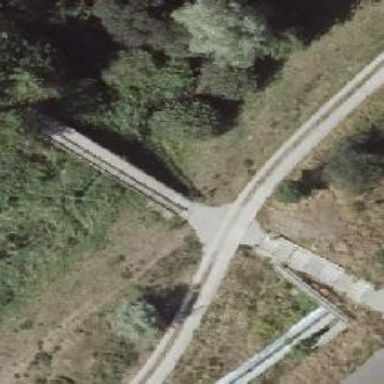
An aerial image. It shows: Footway bridge.